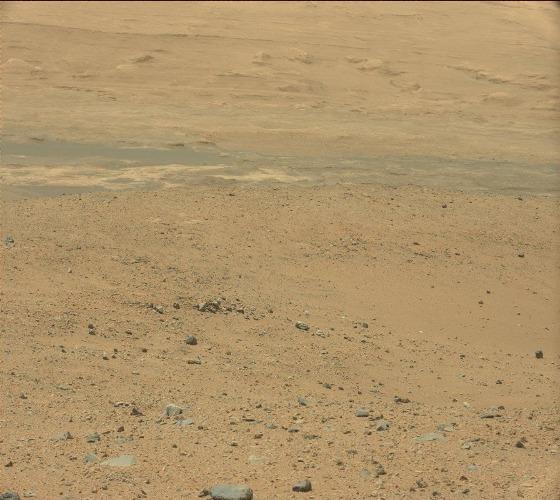
Terrain classes present: Gravel / Sand / Soil, Rock